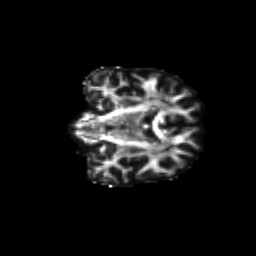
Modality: FA
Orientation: coronal
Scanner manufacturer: siemens
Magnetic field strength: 3 T
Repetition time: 9.2 s
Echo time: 0.084 s